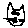
Label: cat